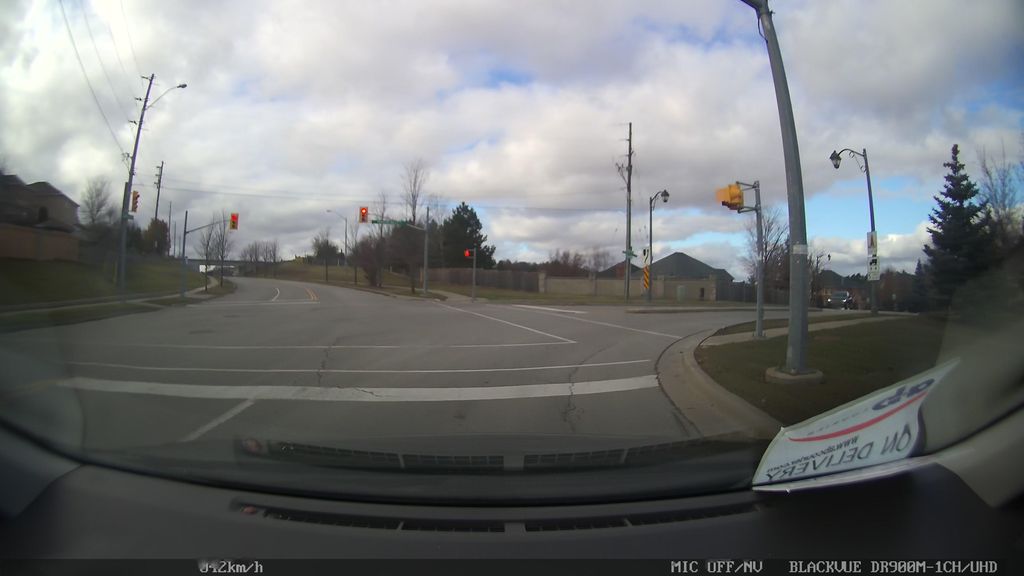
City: toronto